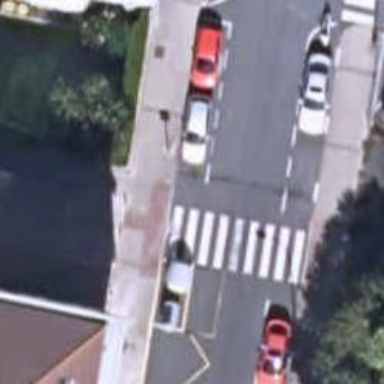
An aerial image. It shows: Uncontrolled zebra crossing on the road.